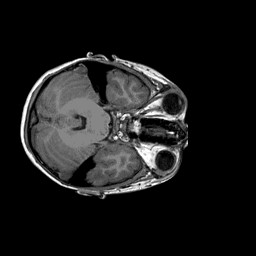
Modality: T1w
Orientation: coronal
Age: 8
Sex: male
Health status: ill